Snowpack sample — Loveland Pass, Silver Plume, Colorado, USA (12/14/25, 10:50 AM MST)
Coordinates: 39.664, -105.882
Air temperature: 36 °F
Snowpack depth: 67 cm
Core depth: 10 cm
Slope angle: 6°, slope face: 326°
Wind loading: low
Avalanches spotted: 0
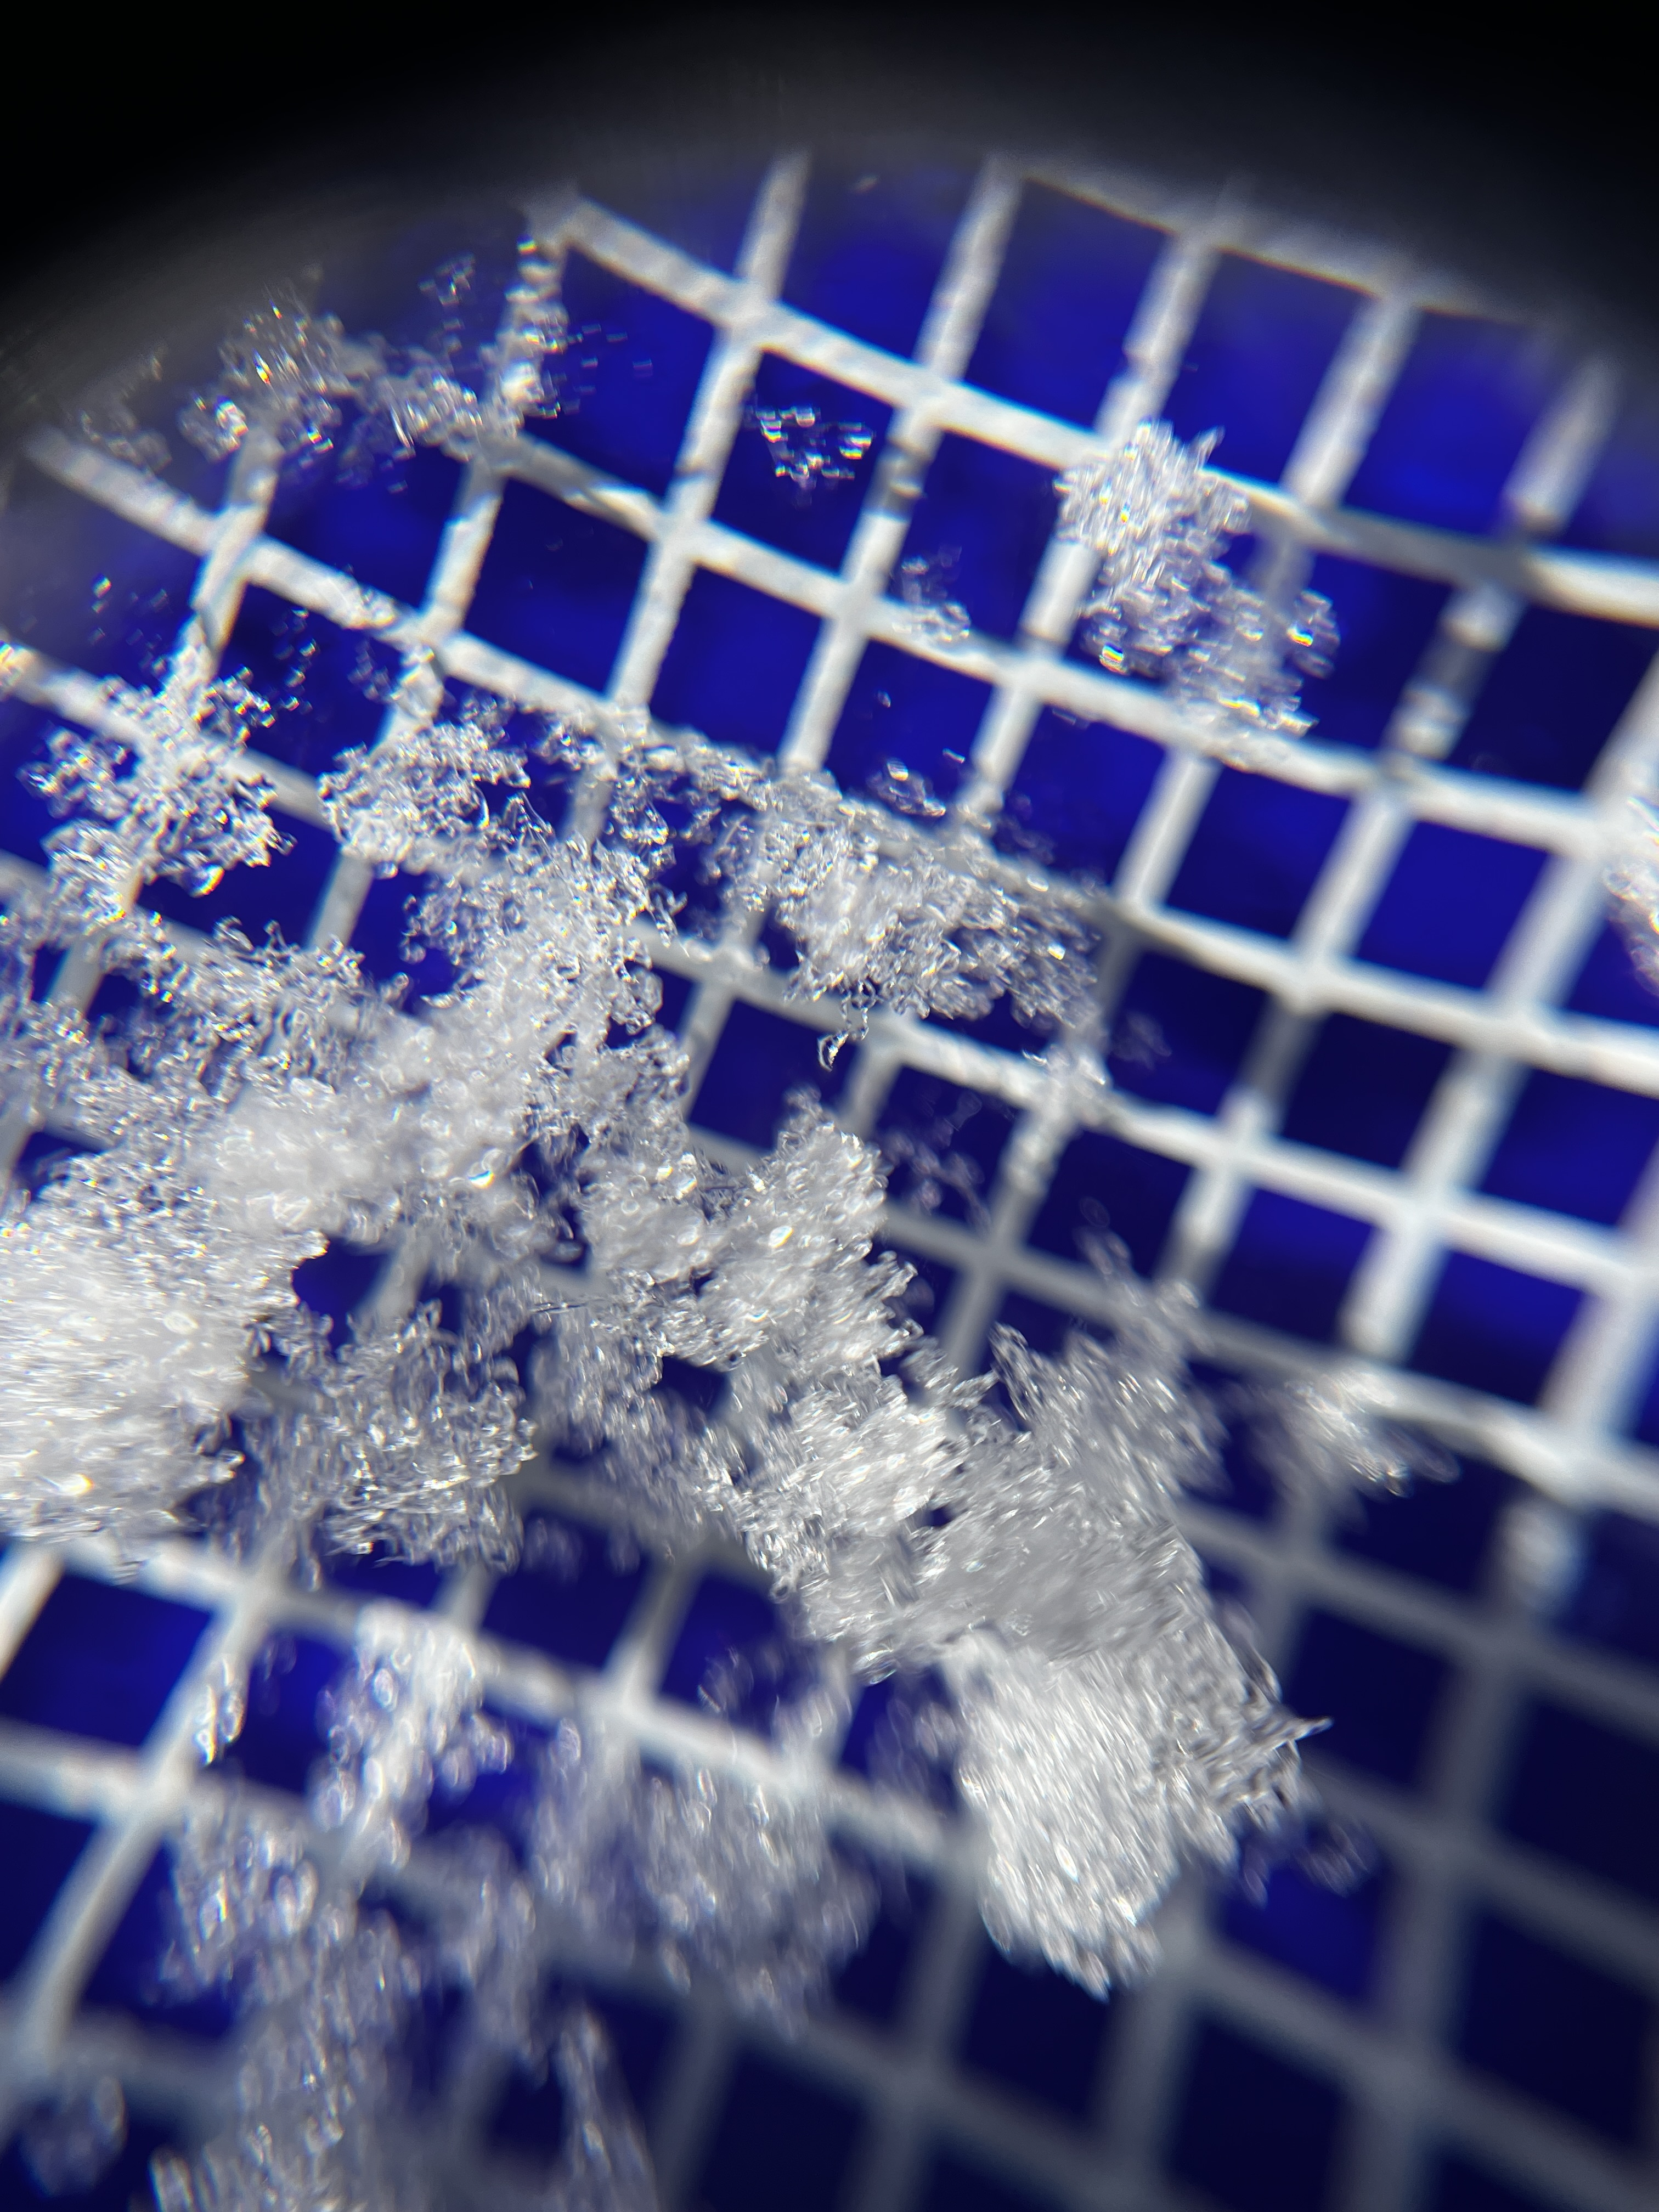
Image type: magnified_profile
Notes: No avalanches spotted, very late start to the season with minimal snowpack